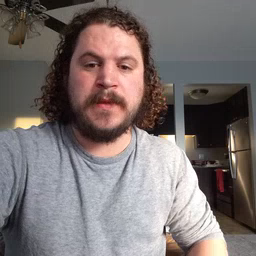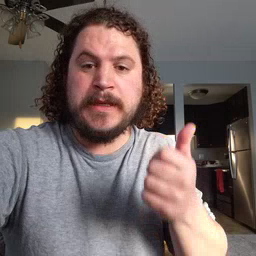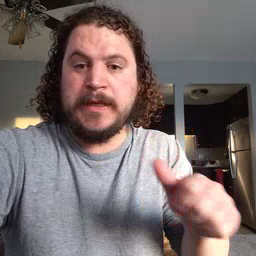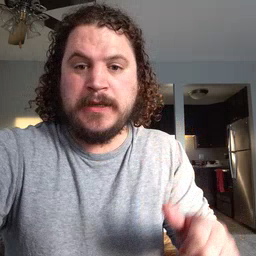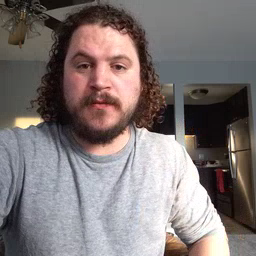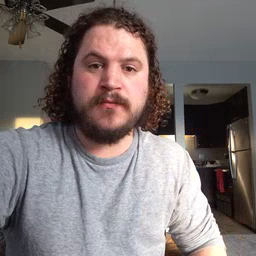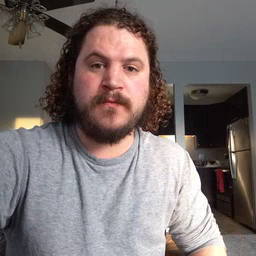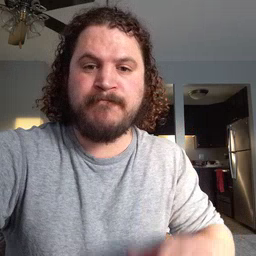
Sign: any